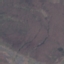
Land use / land cover: HerbaceousVegetation